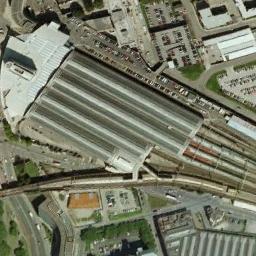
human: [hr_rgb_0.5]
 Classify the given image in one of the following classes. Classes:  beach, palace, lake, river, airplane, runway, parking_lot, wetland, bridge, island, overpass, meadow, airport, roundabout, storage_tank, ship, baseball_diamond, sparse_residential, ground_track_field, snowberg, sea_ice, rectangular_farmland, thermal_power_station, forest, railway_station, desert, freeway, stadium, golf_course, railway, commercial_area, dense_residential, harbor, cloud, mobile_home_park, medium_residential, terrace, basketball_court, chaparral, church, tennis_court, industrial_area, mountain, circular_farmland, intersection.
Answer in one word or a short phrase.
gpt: railway_station